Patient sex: M
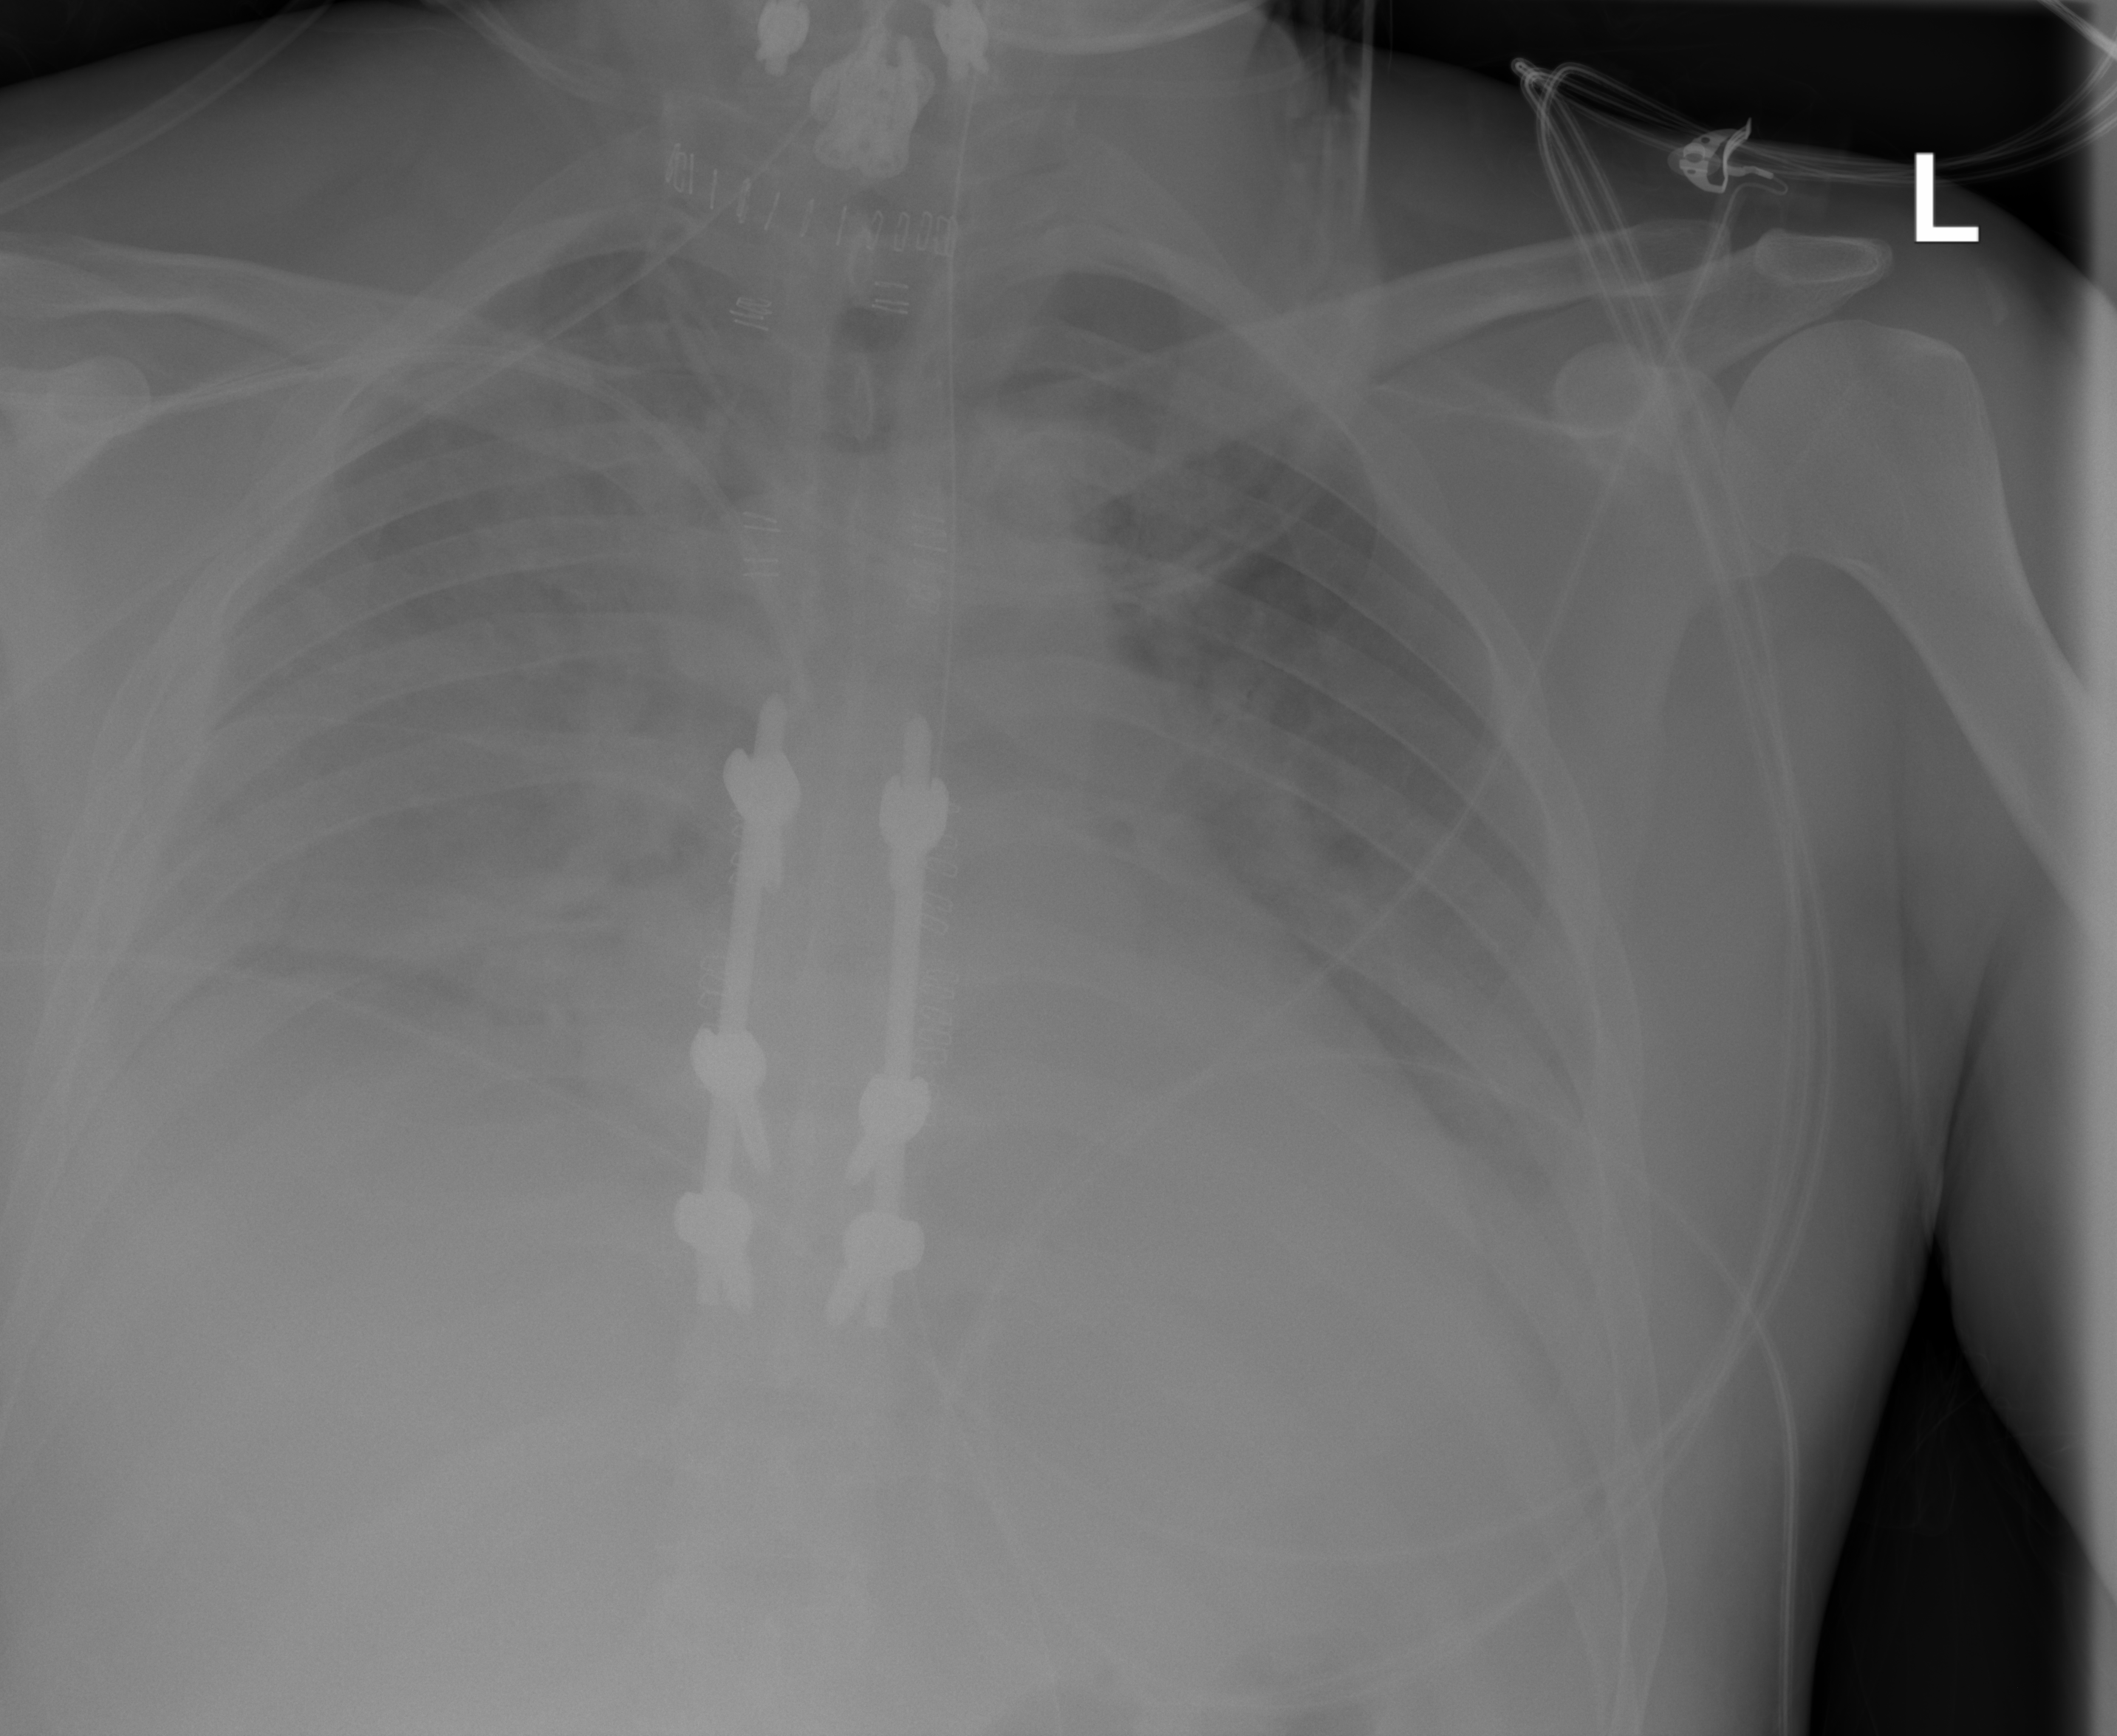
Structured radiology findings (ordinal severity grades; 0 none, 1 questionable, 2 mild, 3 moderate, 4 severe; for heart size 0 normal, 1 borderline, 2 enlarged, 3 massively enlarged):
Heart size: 1
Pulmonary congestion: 2
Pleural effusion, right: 3
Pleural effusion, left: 2
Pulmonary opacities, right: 4
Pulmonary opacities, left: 3
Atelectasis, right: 3
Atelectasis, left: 0